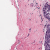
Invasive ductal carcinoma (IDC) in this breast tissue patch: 0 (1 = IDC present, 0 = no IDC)